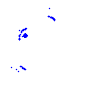
Particle: kaon